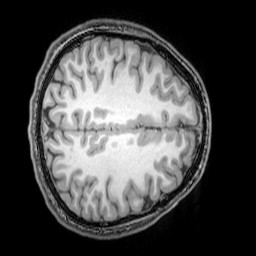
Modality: T1w
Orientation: axial
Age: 24
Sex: male
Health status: healthy
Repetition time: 0.081 s
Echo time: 0.037 s